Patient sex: F
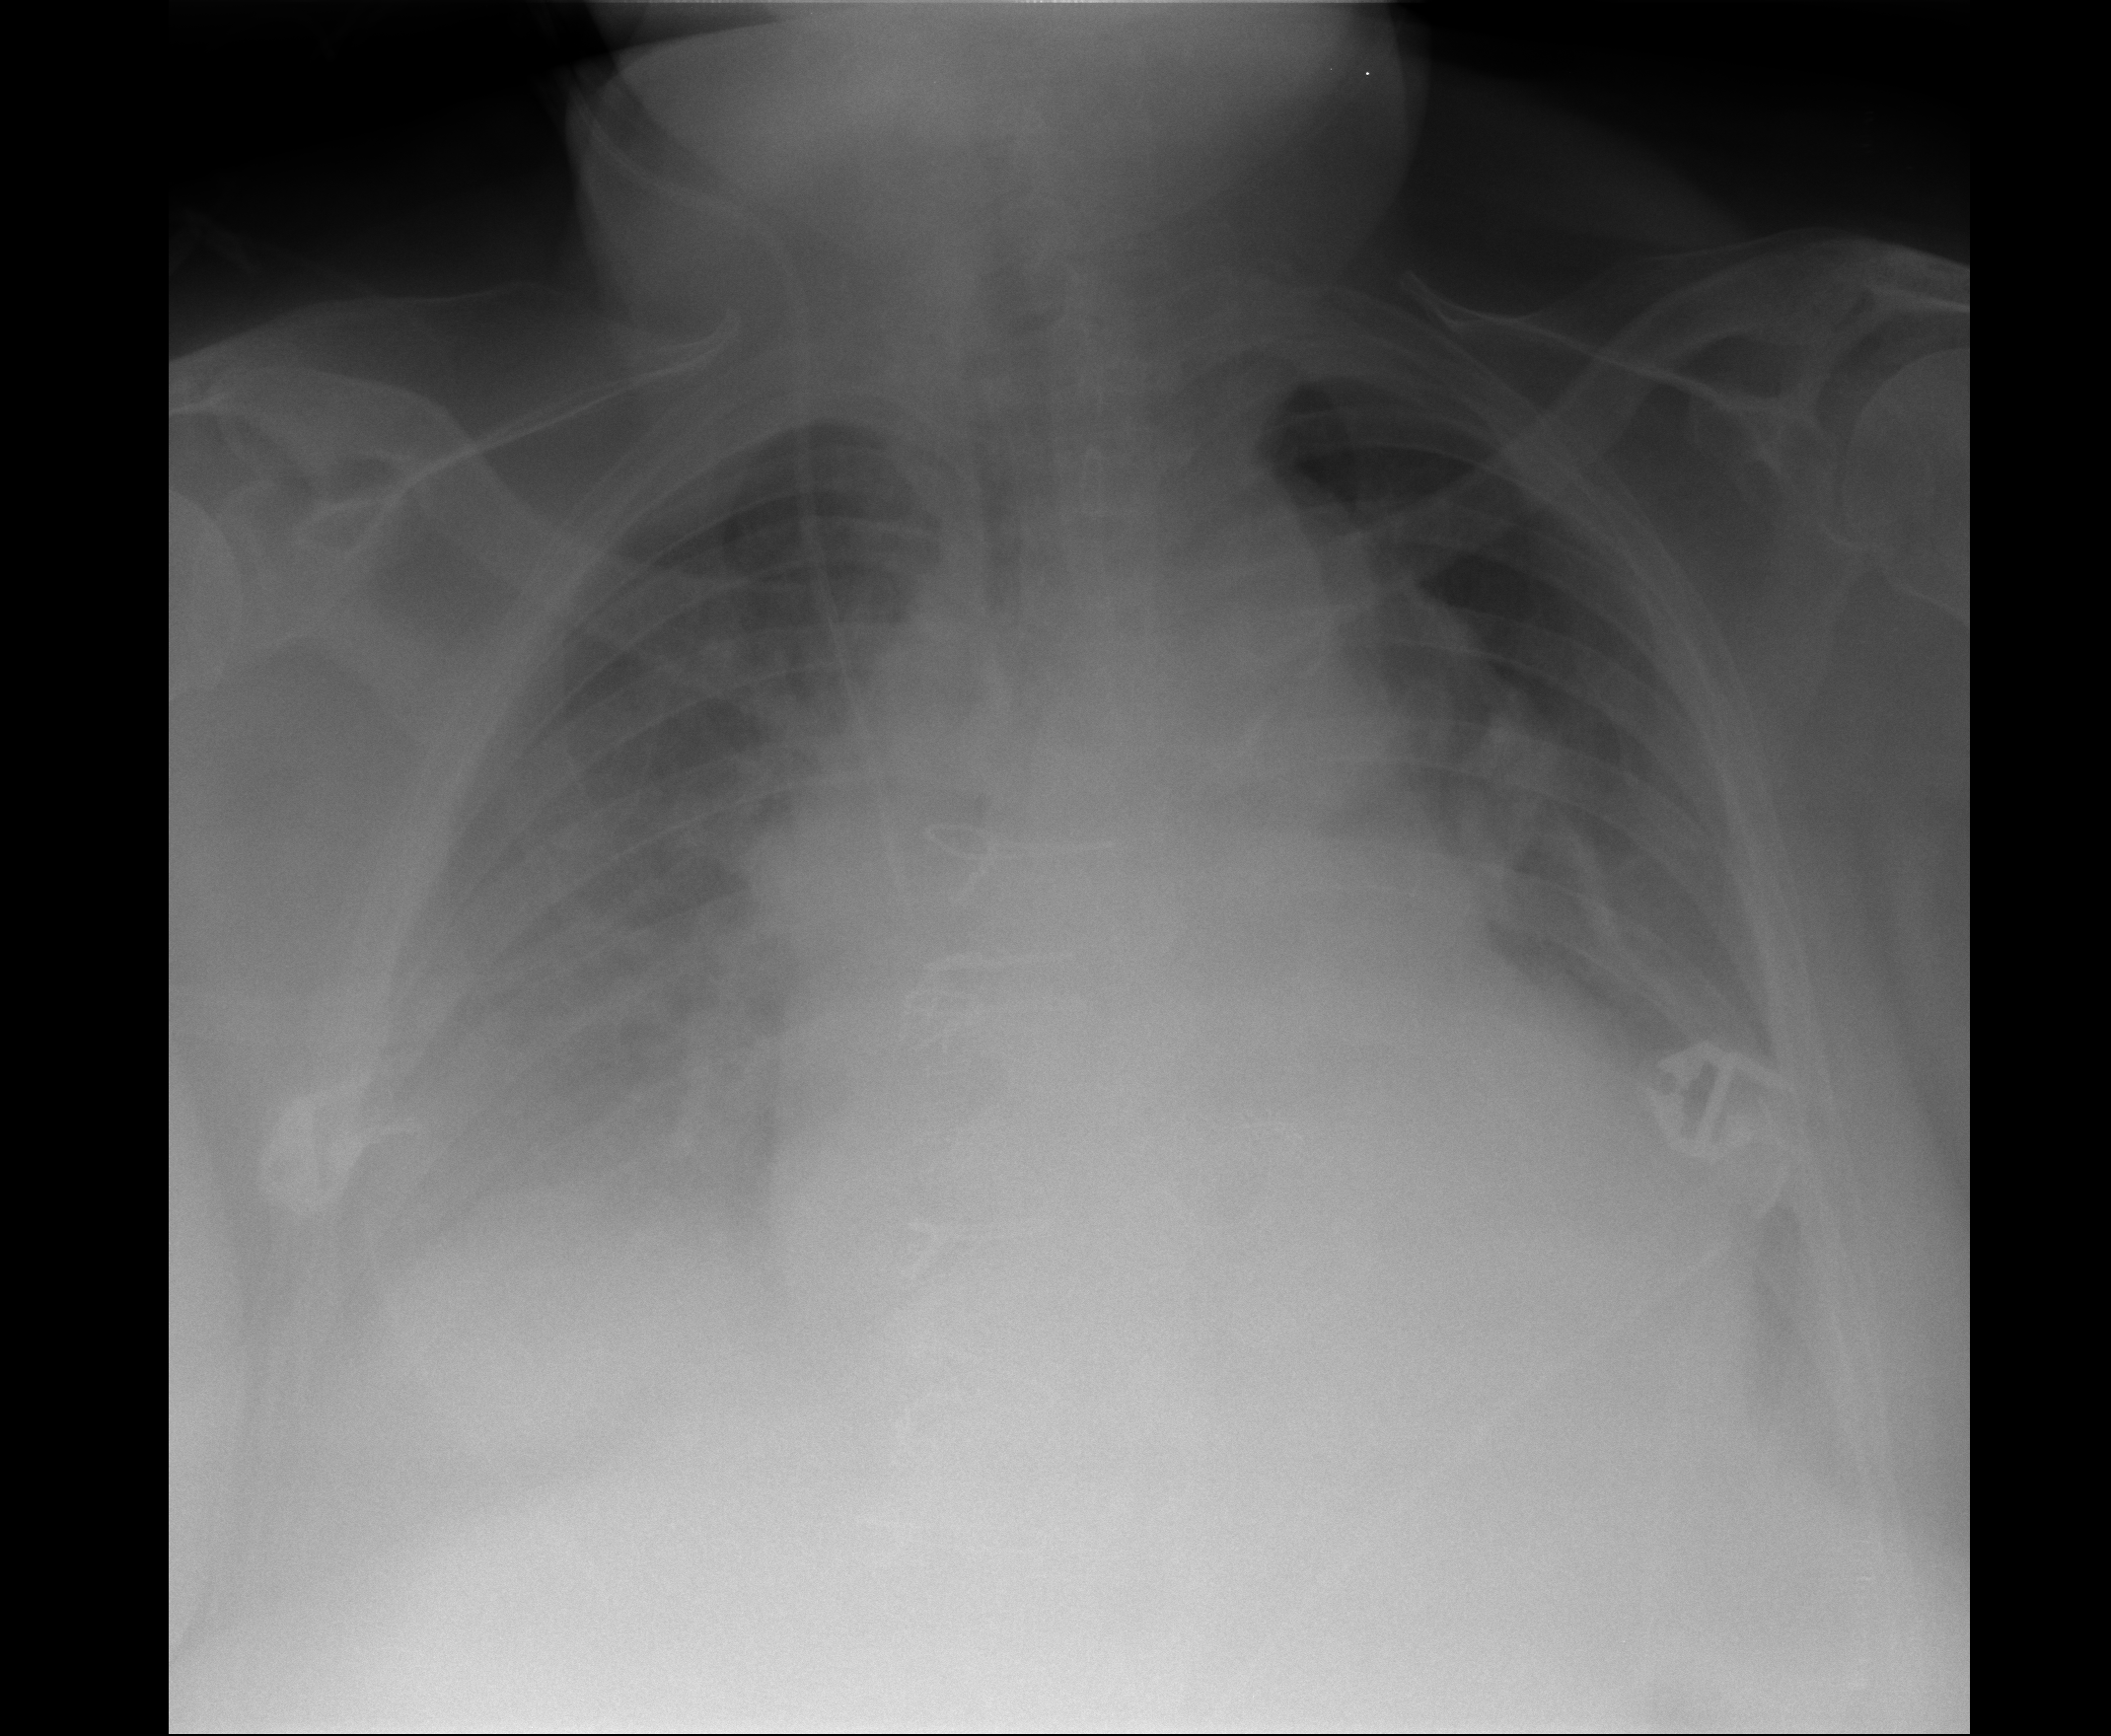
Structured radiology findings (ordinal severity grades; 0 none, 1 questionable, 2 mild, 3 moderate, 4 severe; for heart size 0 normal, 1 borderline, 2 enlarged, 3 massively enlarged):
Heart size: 2
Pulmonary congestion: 2
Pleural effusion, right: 3
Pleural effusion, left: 2
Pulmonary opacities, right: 0
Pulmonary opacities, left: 0
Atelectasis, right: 2
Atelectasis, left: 2